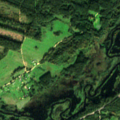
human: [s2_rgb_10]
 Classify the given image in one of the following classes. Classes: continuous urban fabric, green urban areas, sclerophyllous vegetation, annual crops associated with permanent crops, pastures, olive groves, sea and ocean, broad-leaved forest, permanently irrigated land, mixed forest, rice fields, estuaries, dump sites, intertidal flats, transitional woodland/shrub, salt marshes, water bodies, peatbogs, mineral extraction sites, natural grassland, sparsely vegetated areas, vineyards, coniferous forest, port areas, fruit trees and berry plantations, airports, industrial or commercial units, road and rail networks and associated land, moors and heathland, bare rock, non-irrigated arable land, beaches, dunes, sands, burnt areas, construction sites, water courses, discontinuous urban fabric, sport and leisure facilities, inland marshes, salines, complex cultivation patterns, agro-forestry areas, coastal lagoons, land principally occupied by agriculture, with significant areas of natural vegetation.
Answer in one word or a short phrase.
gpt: pastures, land principally occupied by agriculture, with significant areas of natural vegetation, broad-leaved forest, coniferous forest, mixed forest, transitional woodland/shrub